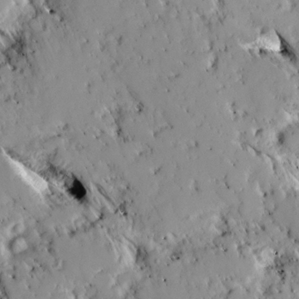
Label: non_frost